九年级 · 度量几何学
如图, $C D$ 为 $\odot O$ 的直径, 弦 $A B$ 交 $C D$ 于 $E, A B \perp C D, O E=12, A B=10$, 那么直径 $C D$ 的长为 $(\quad)$

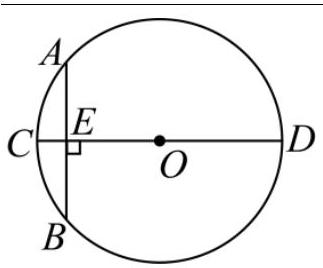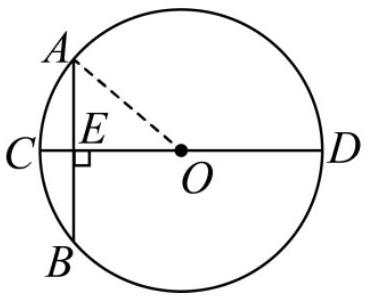
A. 12.5
B. 13
C. 25
D. 26

答案: D
解析: 连接 $O A$, 由垂径定理可得, $A E=\frac{1}{2} A B=5$, 利用勾股定理求得 $O A$, 即可求解.

【详解】解: 连接 $O A$, 如下图:

$\because C D$ 为直径, $A B \perp C D$

$\therefore A E=\frac{1}{2} A B=5$

由勾股定理可得： $O A=\sqrt{O E^{2}+A E^{2}}=13$

$\therefore C D=2 O A=26$

故选: D

【点睛】此题考查了垂径定理, 勾股定理, 解题的关键是熟练掌握相关基础知识, 作辅助线,构造出直角三角形.